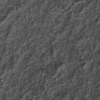
Label: not_dusty